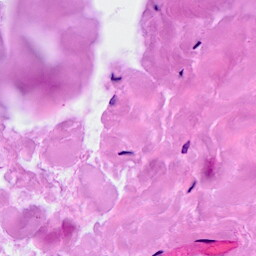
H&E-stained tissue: Breast